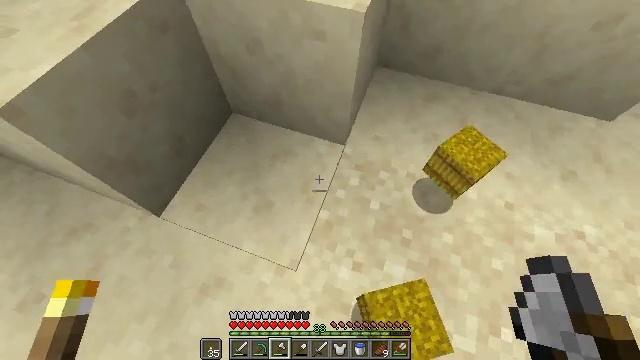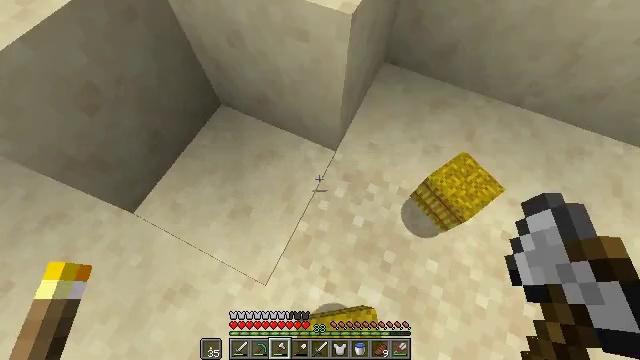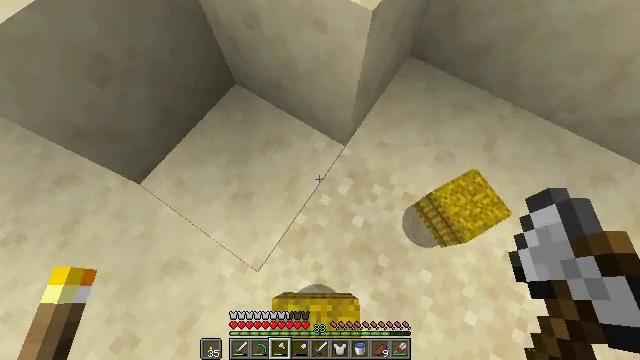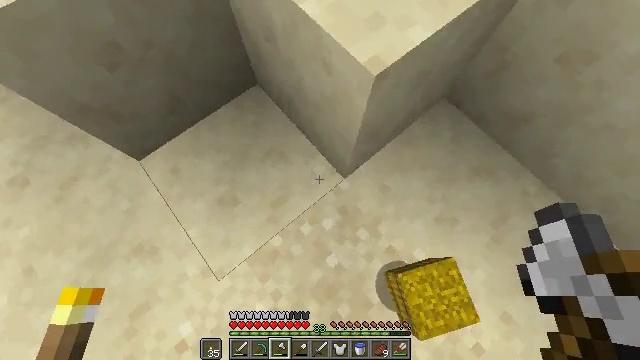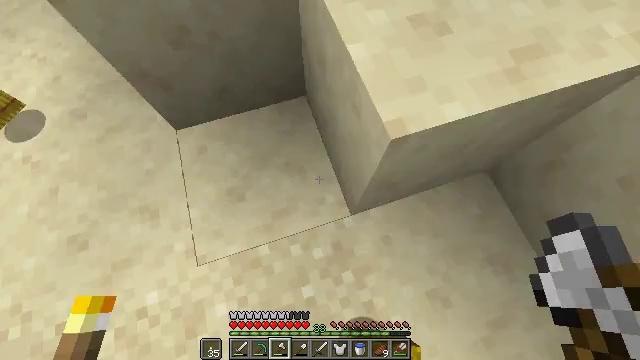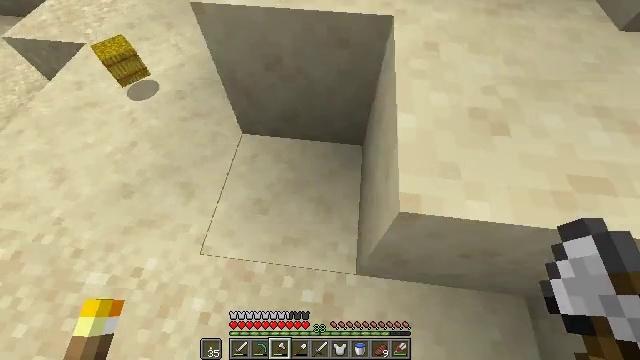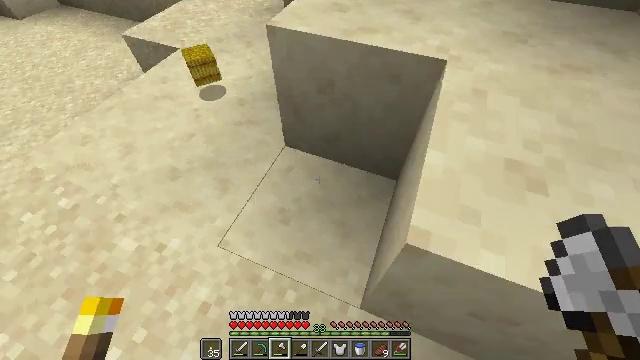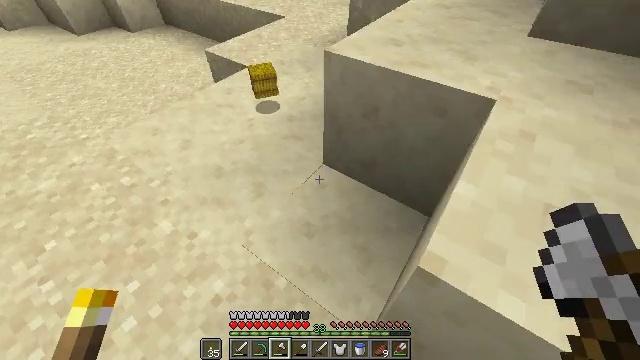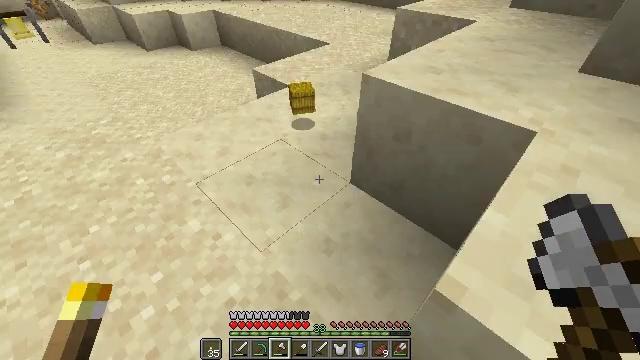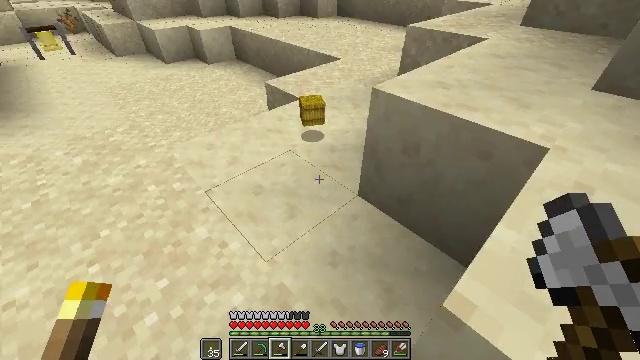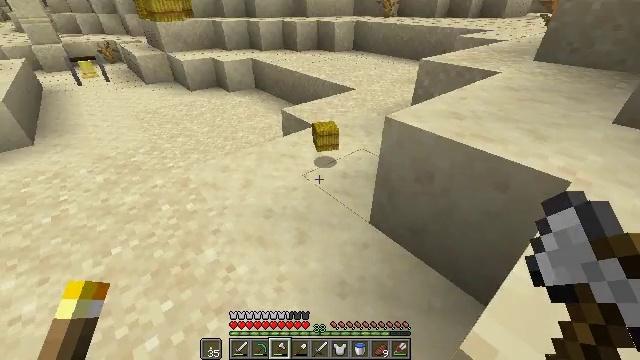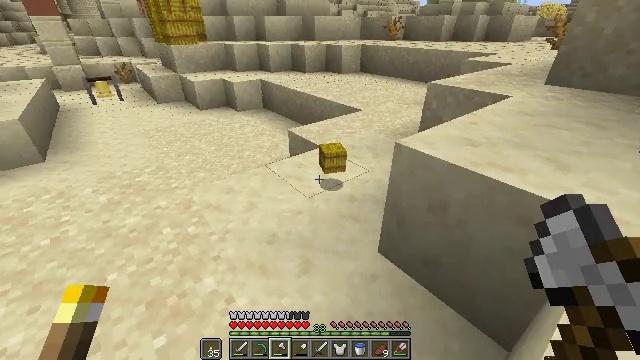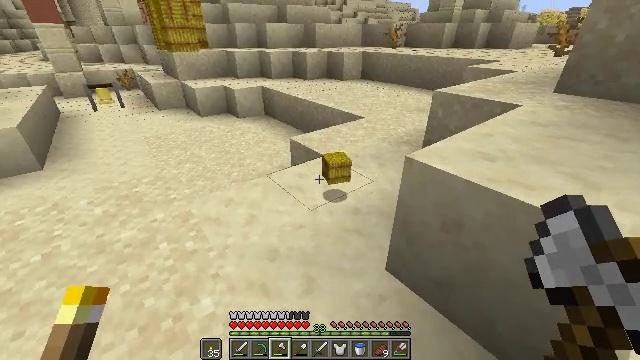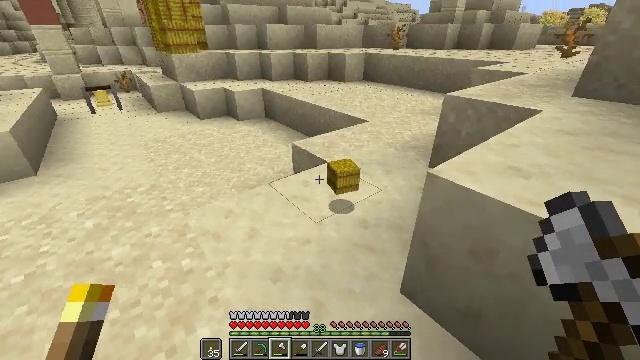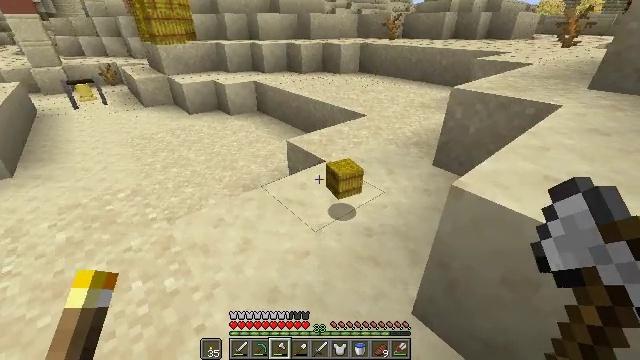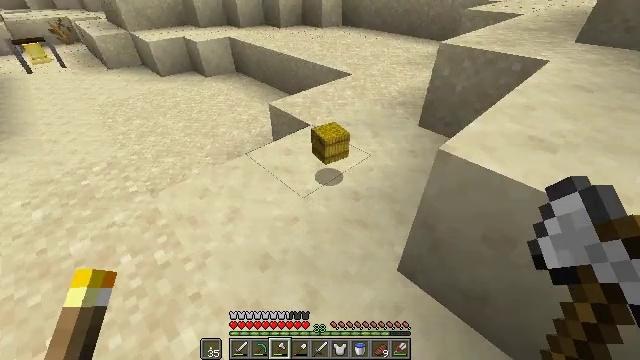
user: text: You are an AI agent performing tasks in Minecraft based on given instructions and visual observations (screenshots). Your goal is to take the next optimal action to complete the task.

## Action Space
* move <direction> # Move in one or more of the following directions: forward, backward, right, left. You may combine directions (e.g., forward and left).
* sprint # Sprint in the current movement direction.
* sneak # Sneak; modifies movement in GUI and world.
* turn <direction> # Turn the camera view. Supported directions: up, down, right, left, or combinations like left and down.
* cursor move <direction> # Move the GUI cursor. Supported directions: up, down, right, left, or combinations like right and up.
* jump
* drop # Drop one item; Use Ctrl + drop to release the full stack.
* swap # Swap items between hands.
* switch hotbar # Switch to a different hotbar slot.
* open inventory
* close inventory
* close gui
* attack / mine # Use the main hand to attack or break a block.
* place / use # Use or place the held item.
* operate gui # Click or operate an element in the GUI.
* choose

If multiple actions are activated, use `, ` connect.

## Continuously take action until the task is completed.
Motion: motion action
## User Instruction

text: Break the bell in the village.
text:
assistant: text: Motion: move forward and move right, turn left and down
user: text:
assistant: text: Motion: move forward and move right, turn left and down
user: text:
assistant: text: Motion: move forward and move right, turn left and down
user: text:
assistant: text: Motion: move right, turn left and up
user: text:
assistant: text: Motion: turn left and up
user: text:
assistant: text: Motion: turn left and up
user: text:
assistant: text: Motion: turn left and up
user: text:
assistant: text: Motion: turn left and up
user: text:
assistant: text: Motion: turn left and up
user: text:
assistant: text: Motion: move forward, turn left and up
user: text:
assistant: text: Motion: move forward, turn left and up
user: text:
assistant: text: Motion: move forward, turn up
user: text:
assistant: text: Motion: move forward
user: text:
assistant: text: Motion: move forward, turn right and down
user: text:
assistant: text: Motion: move forward, turn right and down
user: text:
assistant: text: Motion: move forward, turn right and down
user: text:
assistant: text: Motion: move forward, turn left and down
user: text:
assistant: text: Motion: move forward, turn left and down
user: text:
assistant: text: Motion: move forward, turn down
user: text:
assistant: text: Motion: move forward, turn left and down
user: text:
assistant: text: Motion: move forward, turn left and up
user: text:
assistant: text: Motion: move forward, turn left and up
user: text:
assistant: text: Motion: move forward, turn left and up
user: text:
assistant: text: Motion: move forward, turn left and up
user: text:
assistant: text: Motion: move forward, turn left and up
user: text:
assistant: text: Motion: move forward, turn left and up
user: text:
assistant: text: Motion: move forward
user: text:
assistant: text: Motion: move forward, turn left and up
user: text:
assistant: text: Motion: move forward, turn left and up
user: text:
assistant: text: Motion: move forward, turn up